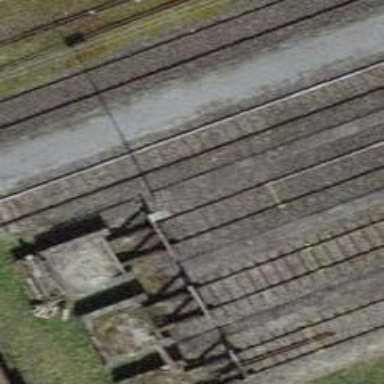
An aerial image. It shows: Railway buffer stop.